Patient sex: M
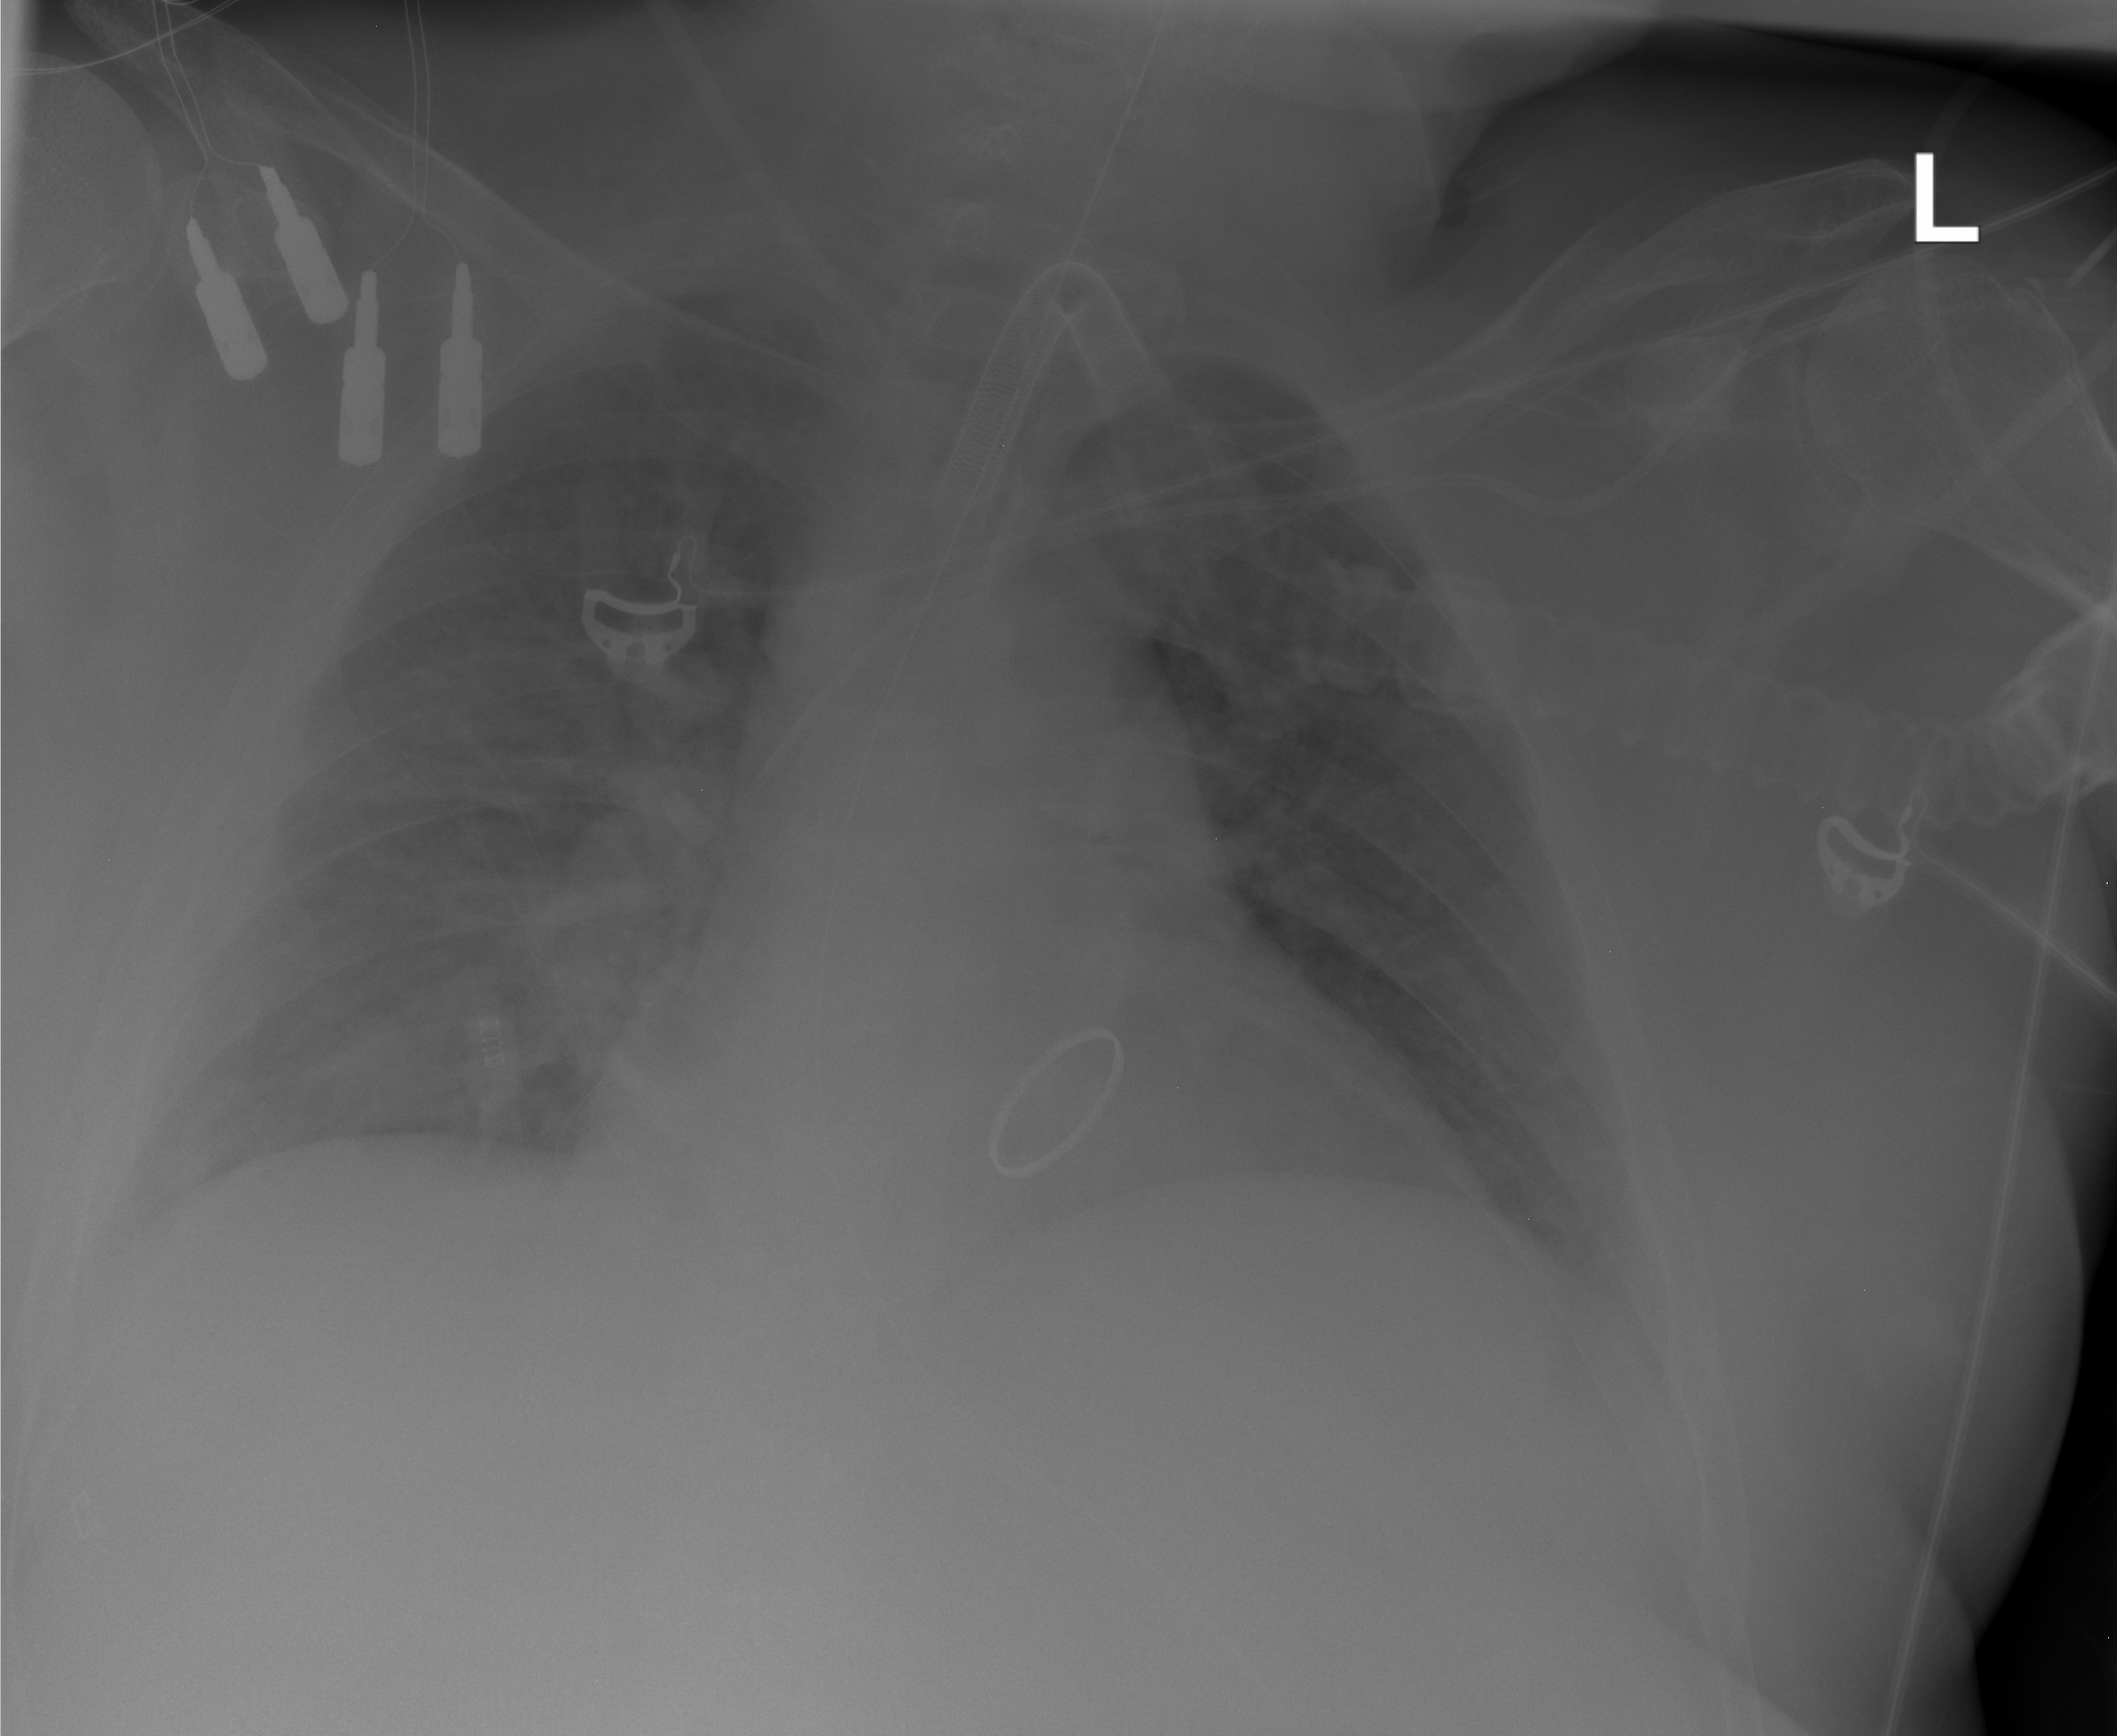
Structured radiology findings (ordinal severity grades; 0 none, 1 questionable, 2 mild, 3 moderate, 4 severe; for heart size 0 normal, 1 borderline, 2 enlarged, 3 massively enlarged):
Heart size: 2
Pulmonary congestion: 2
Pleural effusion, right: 2
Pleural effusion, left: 1
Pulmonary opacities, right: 2
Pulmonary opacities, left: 2
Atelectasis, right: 2
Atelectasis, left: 0